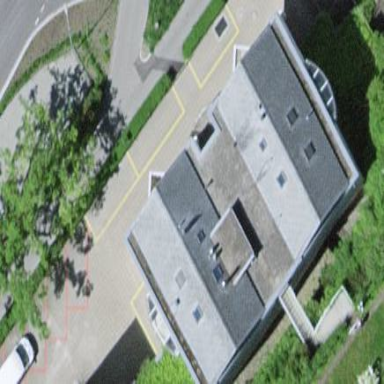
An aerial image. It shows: Clinic building providing healthcare services.